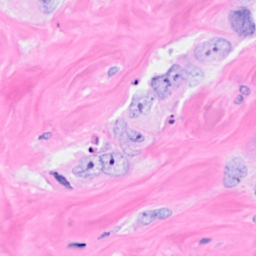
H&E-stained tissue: Breast